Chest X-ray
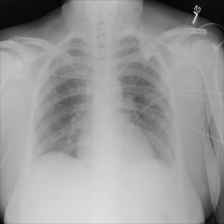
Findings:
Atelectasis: negative
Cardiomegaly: negative
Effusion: negative
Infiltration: negative
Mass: negative
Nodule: negative
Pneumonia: negative
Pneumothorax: negative
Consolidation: negative
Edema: negative
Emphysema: negative
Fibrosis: negative
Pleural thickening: negative
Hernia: negative